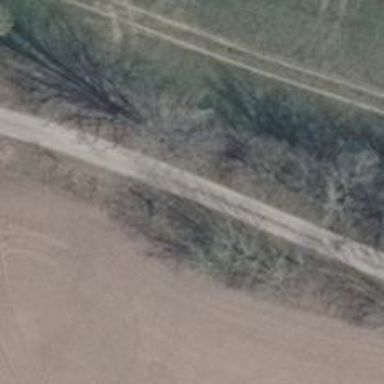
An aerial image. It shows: Unclassified road with concrete lanes.